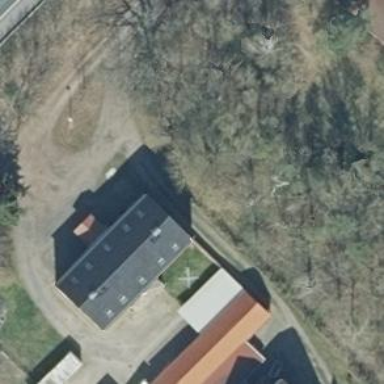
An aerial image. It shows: Simple house.